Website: home-depot
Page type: customer-info-address
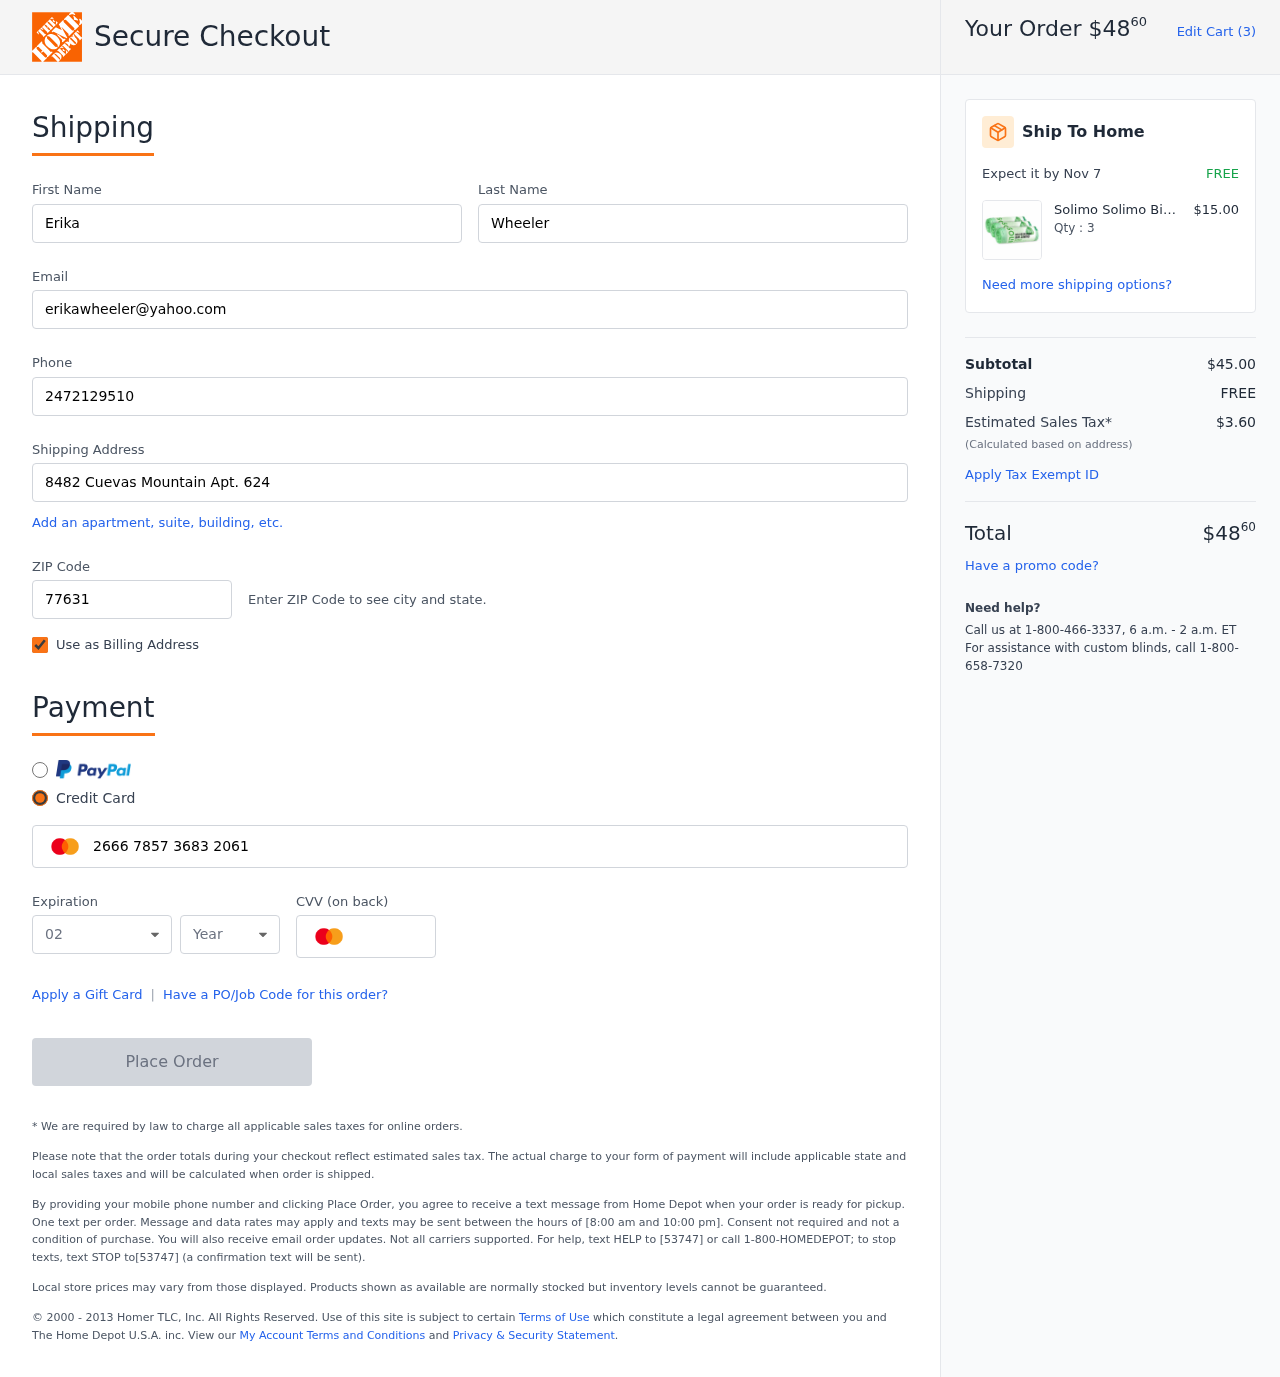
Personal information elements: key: PII_CARD_CVV
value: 885
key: PII_CARD_EXPIRY_MONTH
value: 02
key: PII_CARD_EXPIRY_YEAR
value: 27
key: PII_CARD_NUMBER
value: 2666 7857 3683 2061
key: PII_EMAIL
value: erikawheeler@yahoo.com
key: PII_FIRSTNAME
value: Erika
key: PII_LASTNAME
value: Wheeler
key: PII_PHONE
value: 2472129510
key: PII_POSTCODE
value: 77631
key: PII_STREET
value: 8482 Cuevas Mountain Apt. 624
Product elements: key: PRODUCT1_BRAND
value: Solimo
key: PRODUCT1_NAME
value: Solimo Bio degradable bin liner 6L, 50 pieces per pack - Pack of 3
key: PRODUCT1_PRICE
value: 15
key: PRODUCT1_QUANTITY
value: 3
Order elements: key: ORDER_TOTAL
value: $4860
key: ORDER_NUM_ITEMS
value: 3
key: ORDER_DELIVERY_DATE
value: Nov 7
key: ORDER_SUBTOTAL
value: $45.00
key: ORDER_SHIPPING_COST
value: FREE
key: ORDER_TAX
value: $3.60